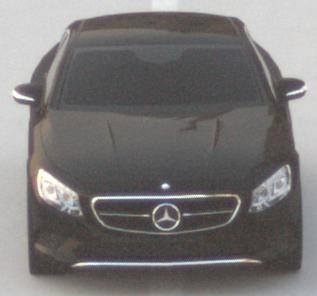
Make: Mercedes-Benz
Model: S 400 Coupé
Detailed model: S-Class (217) Coupé
Model produced from: 2015/10
Model produced until: 2017/09
Doors: 2
Color: black
Road condition: dry road
Daytime: dawn
Contrast: low contrast